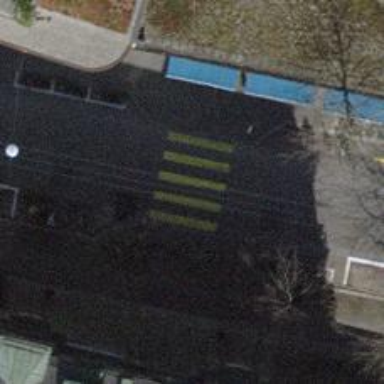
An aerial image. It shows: Uncontrolled crossing on the road.